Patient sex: F
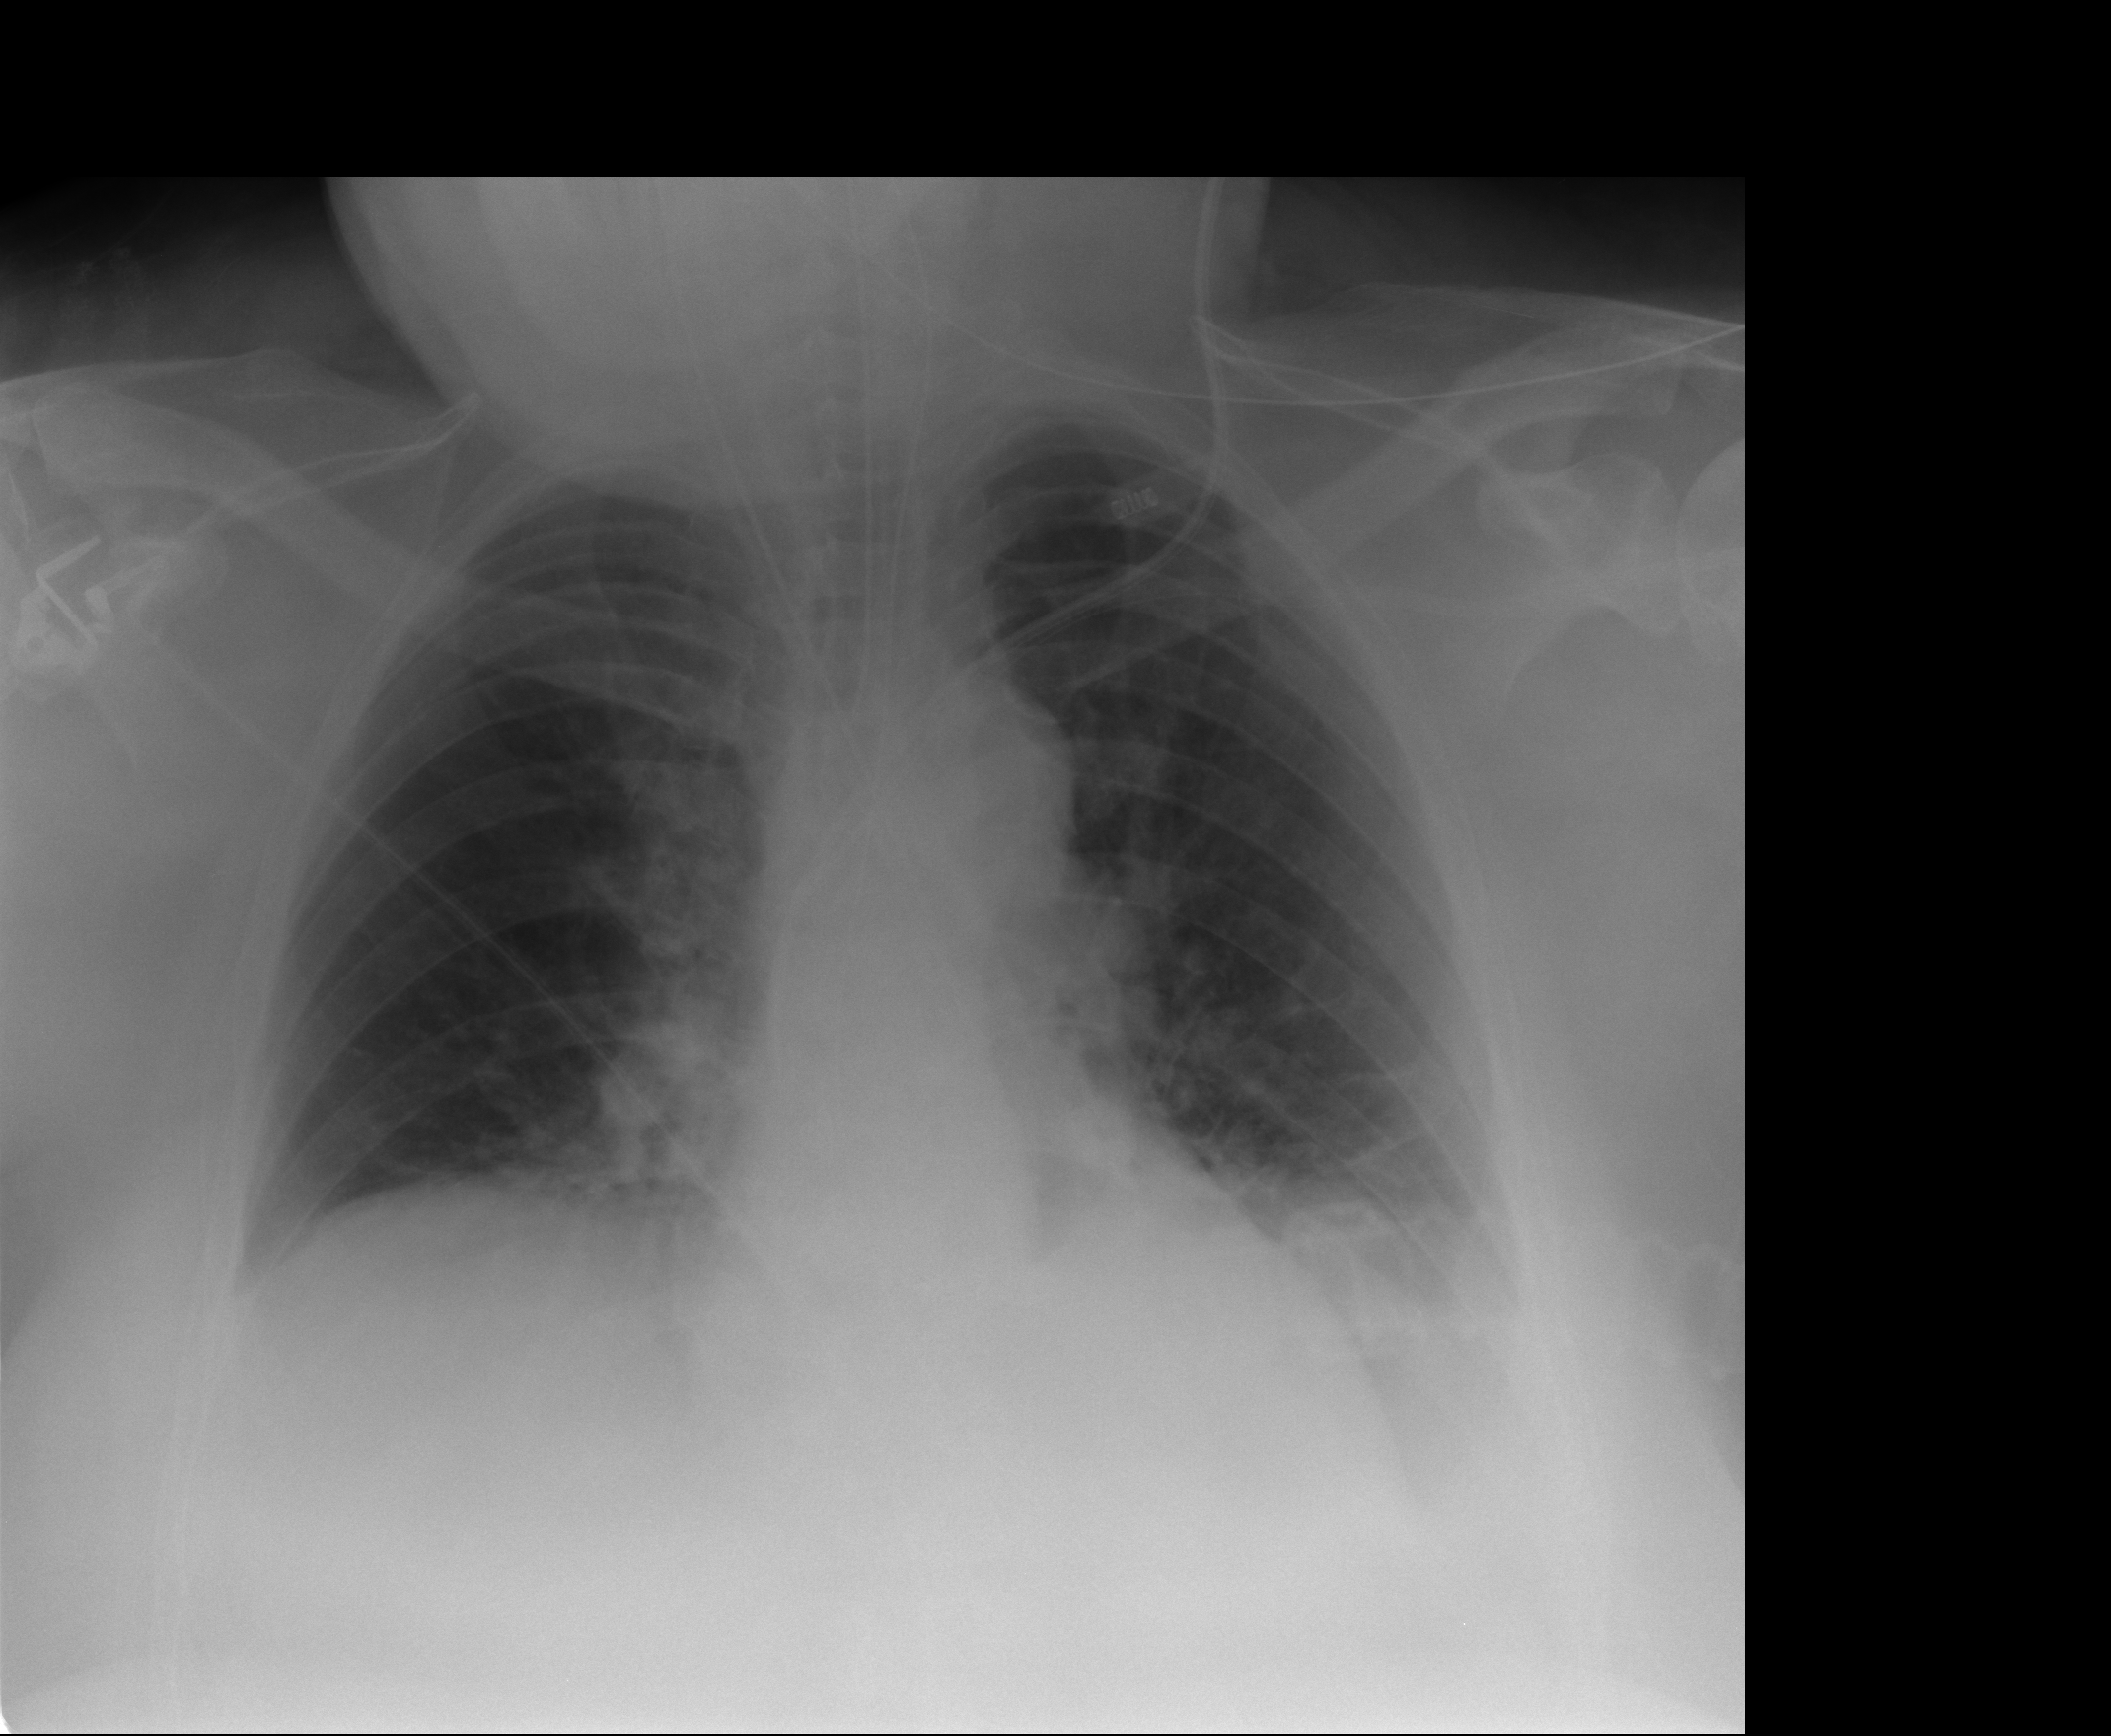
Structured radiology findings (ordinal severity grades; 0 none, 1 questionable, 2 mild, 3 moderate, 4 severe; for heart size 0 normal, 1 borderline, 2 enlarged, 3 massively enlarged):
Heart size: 0
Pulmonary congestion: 2
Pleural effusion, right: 1
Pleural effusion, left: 2
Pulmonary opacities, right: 0
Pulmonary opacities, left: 2
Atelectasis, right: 2
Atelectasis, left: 2